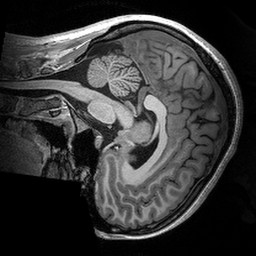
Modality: T1w
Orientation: sagittal
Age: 22
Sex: female
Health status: healthy
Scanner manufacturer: siemens
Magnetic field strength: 3 T
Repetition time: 2.53 s
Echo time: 0.00288 s